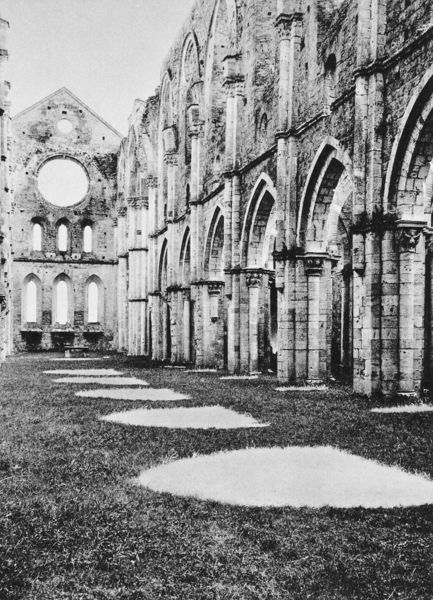
Titel: Klosterkirche S. Galgano in Chiusdino (Zisterzienserkloster)
Standort: Chiusdino (bei Monticiano), S. Galgano (EU - I - Toskana)
Schlagwörter: schatten, licht, pfeiler, säulen, gras, rasen, kirche, mauer, arch, arches, church, column, columns, priest, white, window, bench, black, gray, green, grey, old, wall, windows, picture, ruine, mittelschiff, gotisch, rosette, spitzbogen, sky, stone, building, roof, street, sun, grass, light, castle, ruin, ruins, shadow, photo, bright, sunlight, lisenen, arc, cathedral, walls, bricks, gate, peak, religion, circle, god, shadows, pillar, altar, structure, christianity, zisterzienser, stones, round, open, photograph, photographer, bögen, archs, fotografie, rose window, colonnade, pillars, limestone, sunligh, vintage, chirch, +church